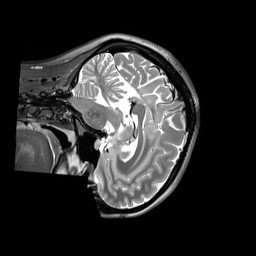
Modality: T2w
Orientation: sagittal
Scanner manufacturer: siemens
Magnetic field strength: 3 T
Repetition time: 3.2 s
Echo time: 0.406 s